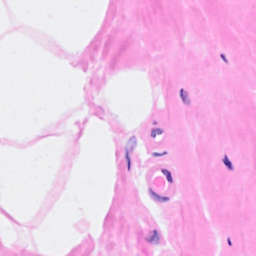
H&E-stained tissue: Breast